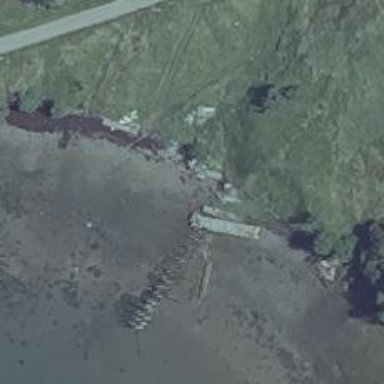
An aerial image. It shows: Pier serving as ruins.